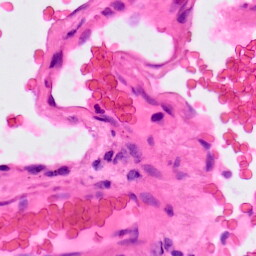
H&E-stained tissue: Lung